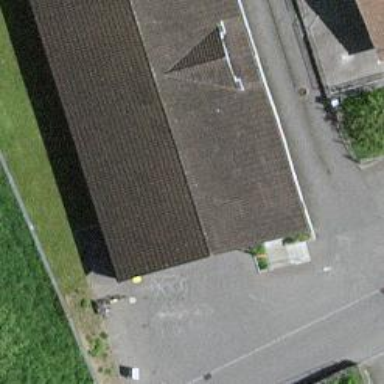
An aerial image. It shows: Post office.